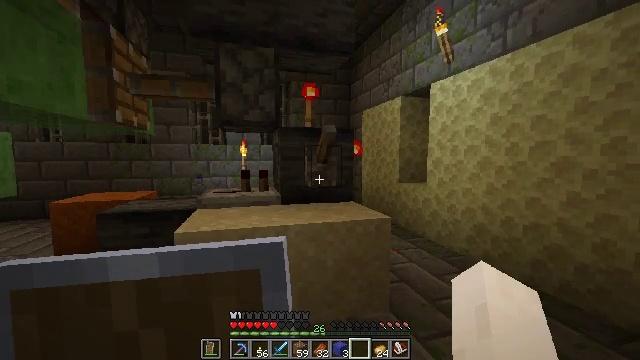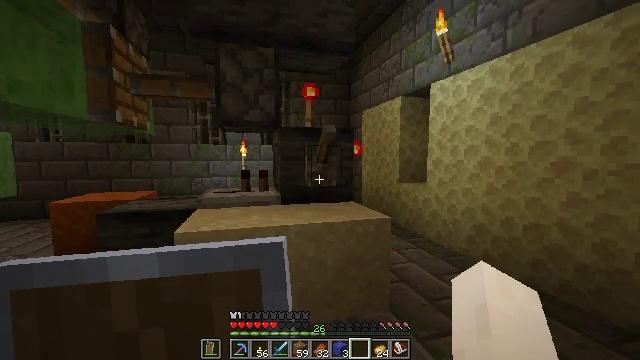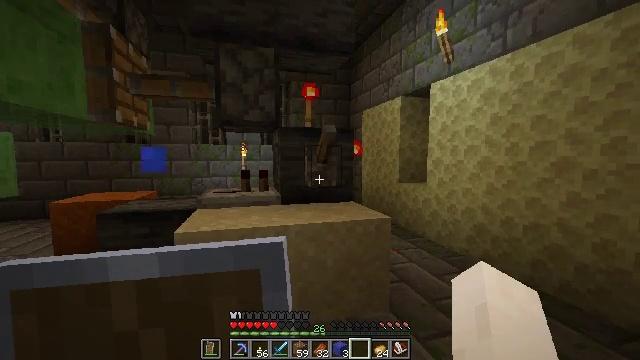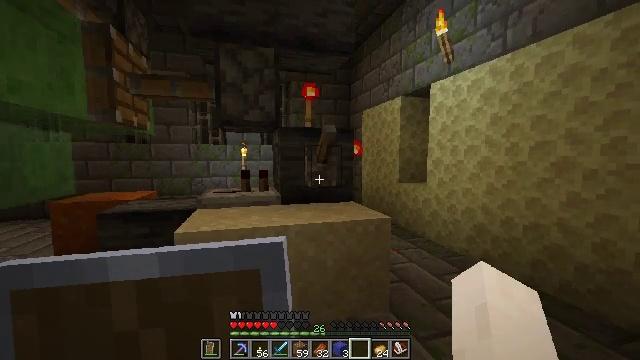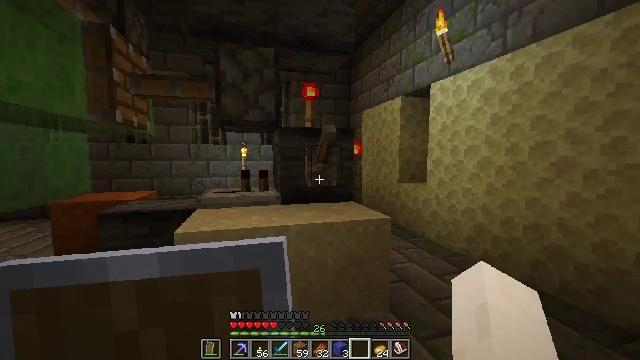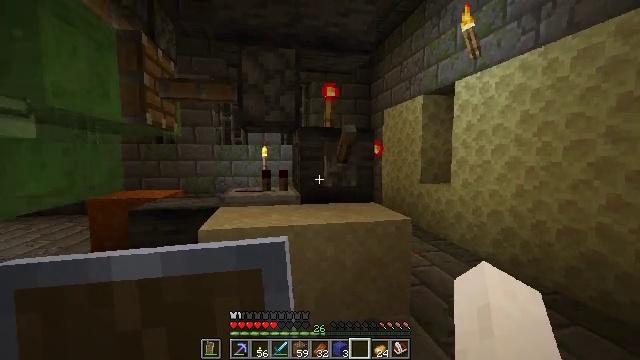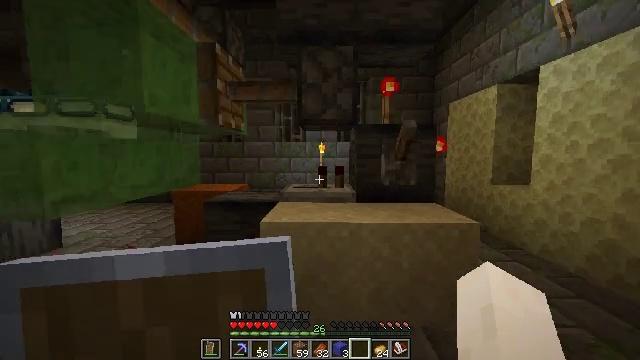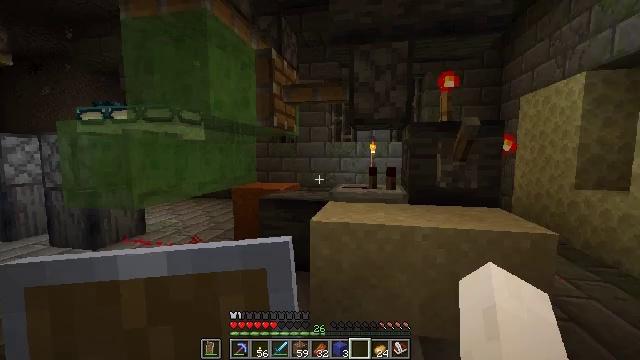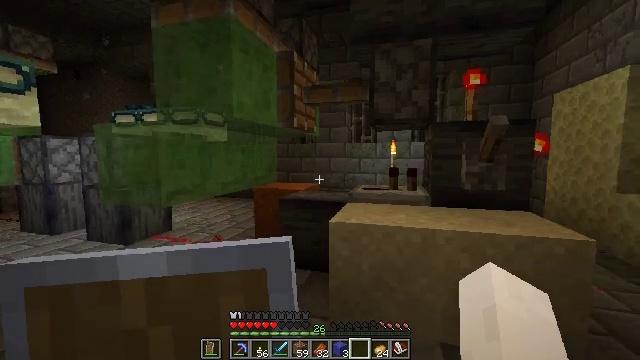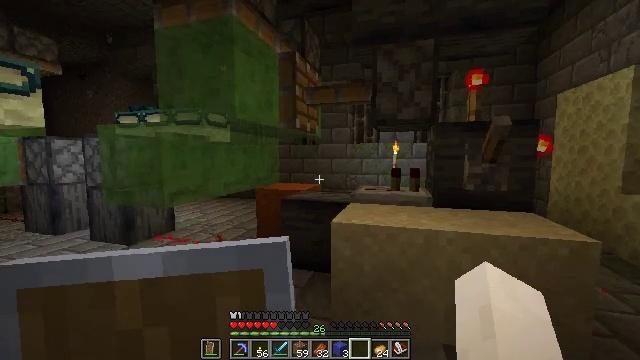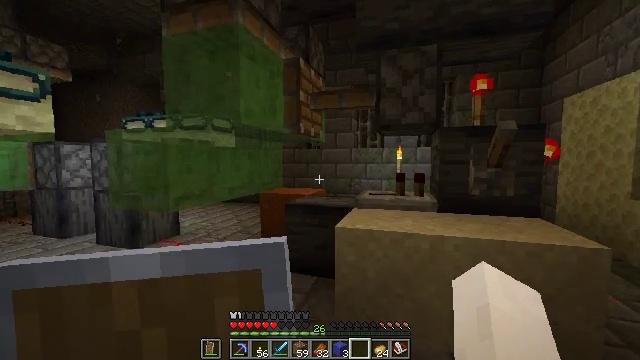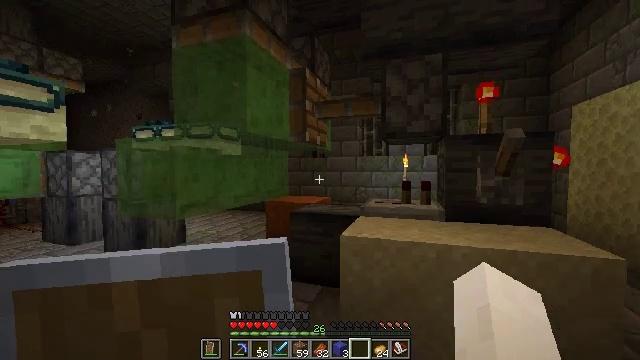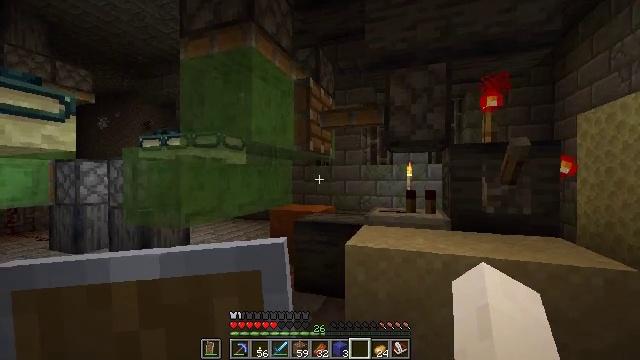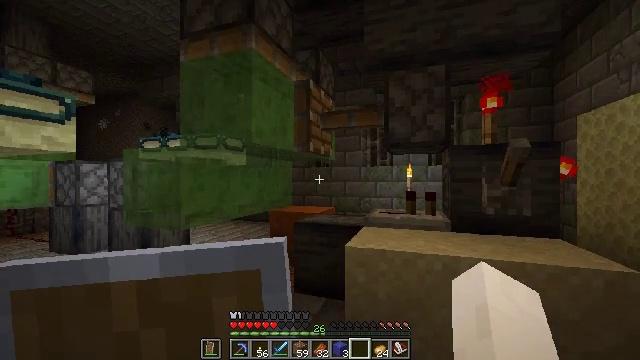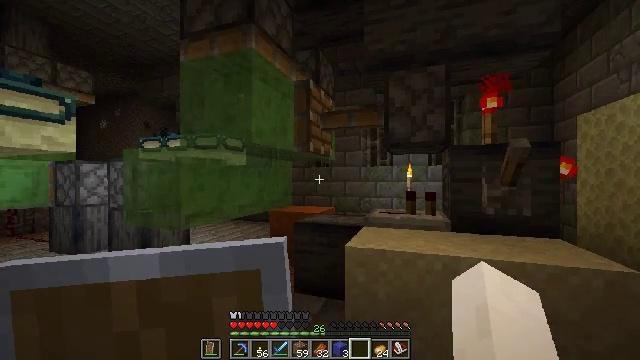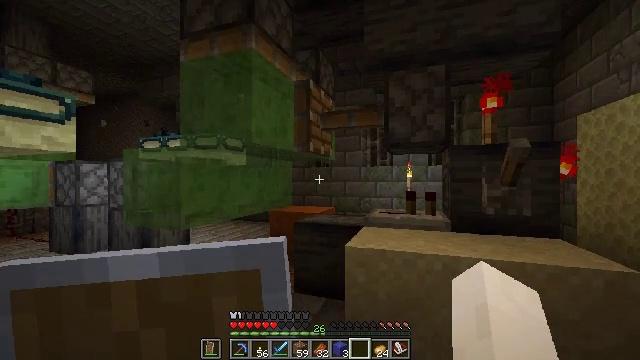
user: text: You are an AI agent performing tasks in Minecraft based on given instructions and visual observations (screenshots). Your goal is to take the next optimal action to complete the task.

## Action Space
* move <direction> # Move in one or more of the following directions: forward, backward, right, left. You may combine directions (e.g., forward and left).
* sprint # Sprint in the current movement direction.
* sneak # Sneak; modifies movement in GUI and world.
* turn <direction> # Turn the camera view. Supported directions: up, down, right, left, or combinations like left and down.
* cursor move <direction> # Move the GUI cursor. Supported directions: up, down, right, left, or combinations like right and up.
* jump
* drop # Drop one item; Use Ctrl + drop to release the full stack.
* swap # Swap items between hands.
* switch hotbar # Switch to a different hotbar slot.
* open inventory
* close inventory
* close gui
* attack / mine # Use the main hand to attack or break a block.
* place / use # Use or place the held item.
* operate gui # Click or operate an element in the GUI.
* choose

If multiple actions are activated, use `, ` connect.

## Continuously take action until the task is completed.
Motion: motion action
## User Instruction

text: Dismantle the sticky piston for reuse.
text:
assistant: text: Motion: no_op
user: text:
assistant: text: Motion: no_op
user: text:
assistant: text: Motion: no_op
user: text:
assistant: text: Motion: no_op
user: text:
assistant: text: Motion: turn left
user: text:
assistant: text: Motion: turn left
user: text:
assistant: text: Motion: turn left
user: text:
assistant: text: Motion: turn left
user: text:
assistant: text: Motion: no_op
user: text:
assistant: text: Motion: turn up
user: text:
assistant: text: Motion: turn left and up
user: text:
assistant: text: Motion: turn up
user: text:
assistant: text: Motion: no_op
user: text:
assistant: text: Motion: no_op
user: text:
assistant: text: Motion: no_op
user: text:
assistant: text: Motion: no_op
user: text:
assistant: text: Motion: no_op
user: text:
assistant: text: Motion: no_op
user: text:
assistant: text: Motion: no_op
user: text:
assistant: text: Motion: no_op
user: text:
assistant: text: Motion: no_op
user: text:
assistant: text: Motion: turn right
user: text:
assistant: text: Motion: turn right
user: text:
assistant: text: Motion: turn right and down
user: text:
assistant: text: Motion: turn right
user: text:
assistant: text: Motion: no_op
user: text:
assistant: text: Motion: no_op
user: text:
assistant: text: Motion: no_op
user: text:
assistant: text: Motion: no_op
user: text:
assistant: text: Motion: no_op